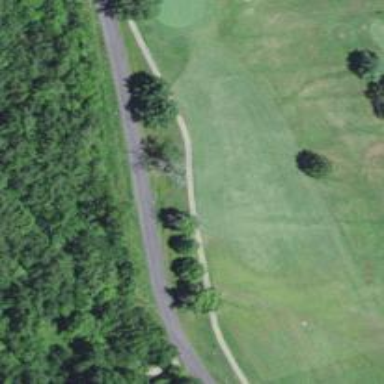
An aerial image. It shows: Grassy area designated as golf fairway.